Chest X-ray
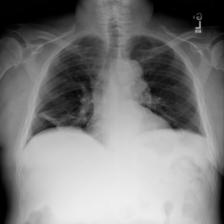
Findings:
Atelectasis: positive
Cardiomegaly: negative
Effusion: negative
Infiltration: negative
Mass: negative
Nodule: negative
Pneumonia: negative
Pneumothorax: negative
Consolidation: negative
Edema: negative
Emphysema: positive
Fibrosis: negative
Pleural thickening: negative
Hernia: negative